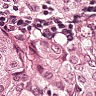
Metastatic tissue present: yes